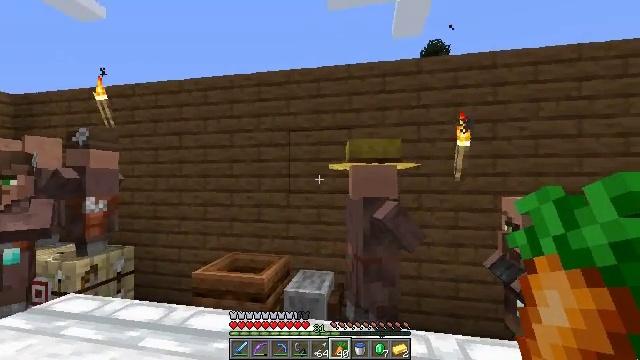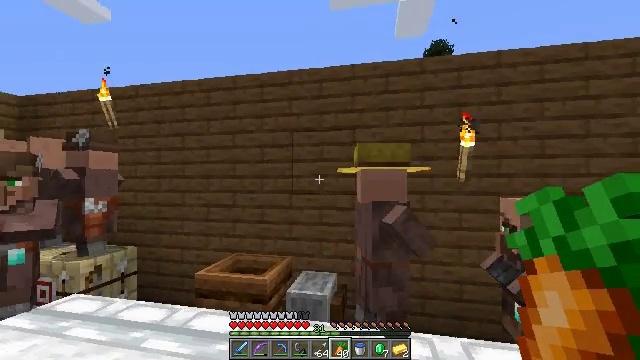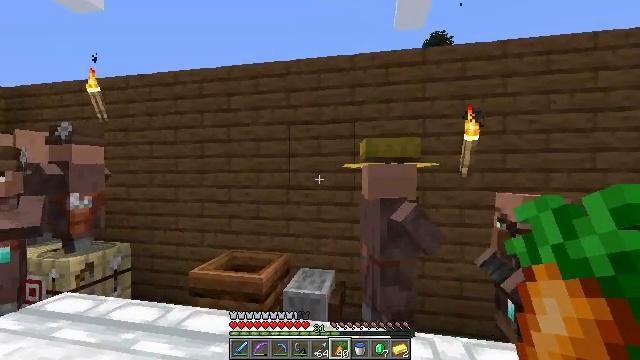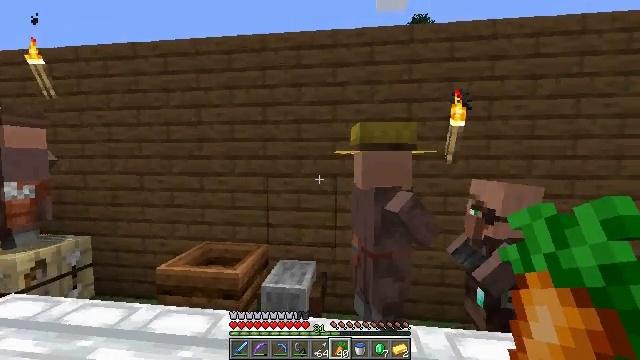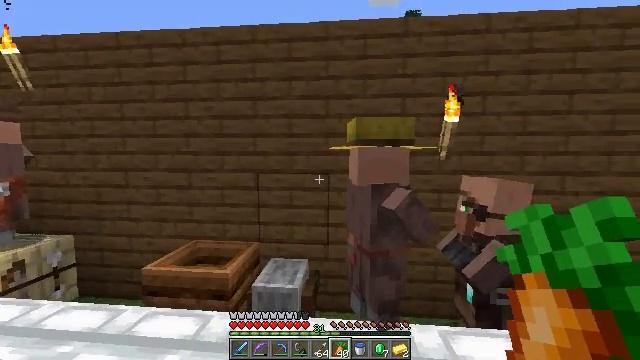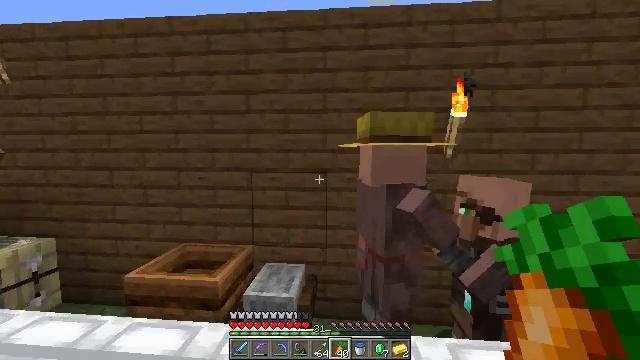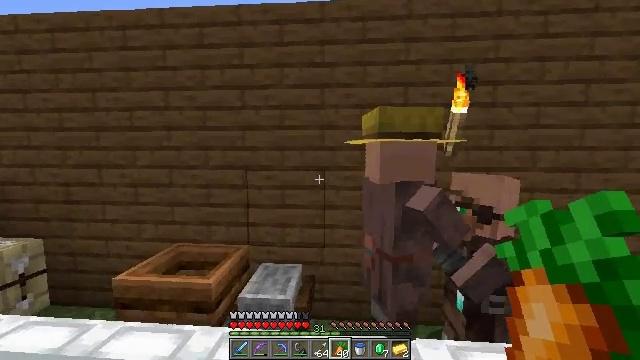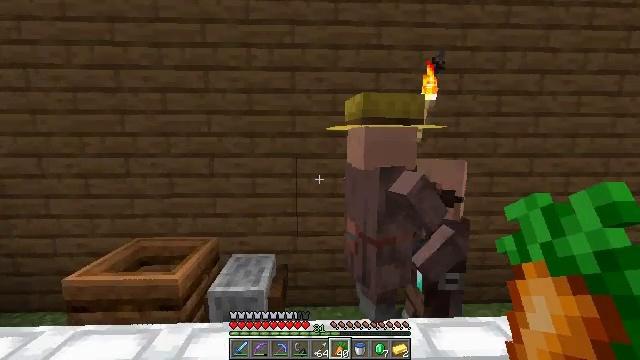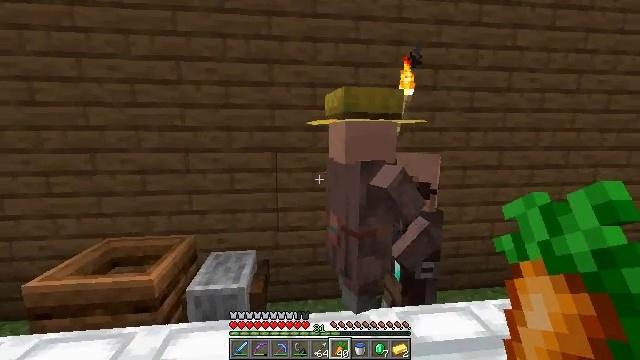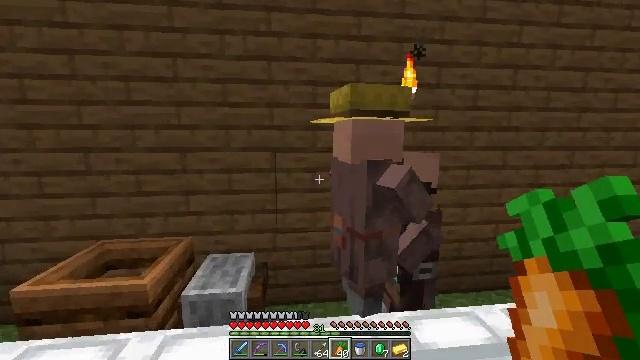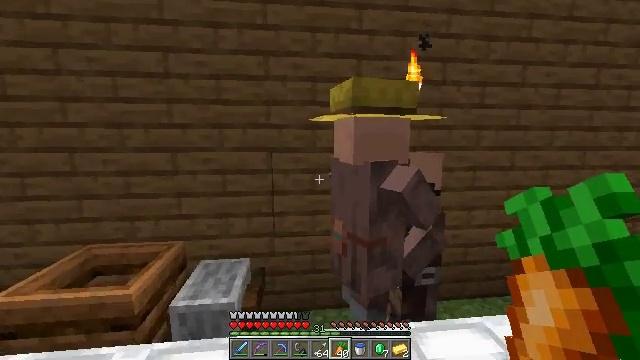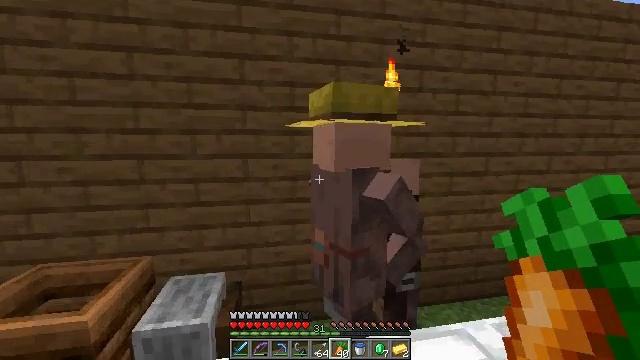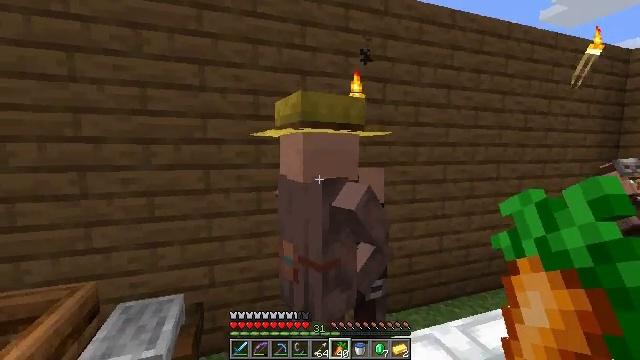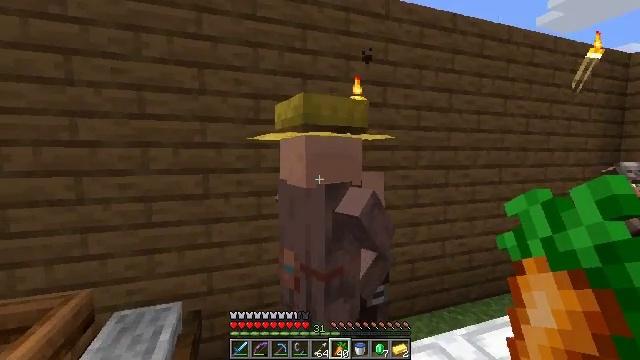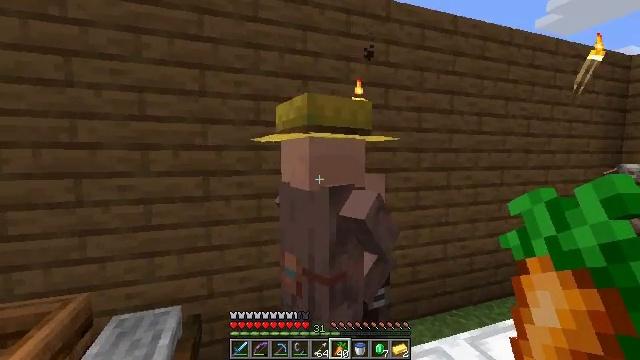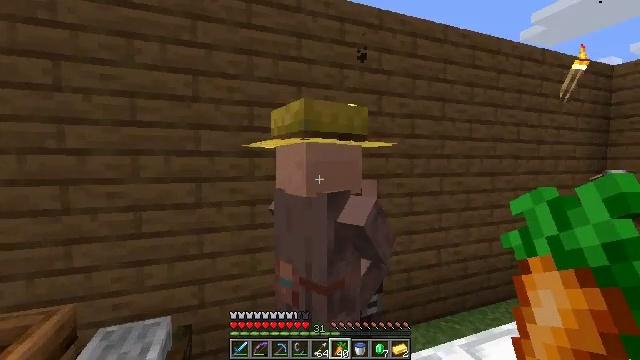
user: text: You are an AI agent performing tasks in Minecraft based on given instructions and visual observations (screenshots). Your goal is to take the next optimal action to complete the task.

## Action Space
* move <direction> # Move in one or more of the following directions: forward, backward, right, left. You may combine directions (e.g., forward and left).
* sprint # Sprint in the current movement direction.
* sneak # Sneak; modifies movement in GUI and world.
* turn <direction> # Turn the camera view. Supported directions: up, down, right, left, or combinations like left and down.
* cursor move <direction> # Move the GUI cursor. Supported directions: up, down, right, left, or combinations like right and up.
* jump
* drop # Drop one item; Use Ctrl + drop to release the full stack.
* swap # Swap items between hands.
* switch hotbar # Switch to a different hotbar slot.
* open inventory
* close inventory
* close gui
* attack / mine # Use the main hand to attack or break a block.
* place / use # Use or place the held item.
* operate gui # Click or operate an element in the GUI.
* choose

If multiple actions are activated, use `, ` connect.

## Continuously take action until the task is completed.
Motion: motion action
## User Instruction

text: Craft a pumpkin pie.
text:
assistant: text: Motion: move forward
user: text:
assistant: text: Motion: move forward, turn down
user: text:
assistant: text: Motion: move forward, turn right and down
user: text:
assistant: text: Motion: move forward, turn right
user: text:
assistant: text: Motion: use / place
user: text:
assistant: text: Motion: use / place
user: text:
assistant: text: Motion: turn right and down, use / place
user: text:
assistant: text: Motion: turn right and down
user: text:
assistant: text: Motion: move forward, use / place
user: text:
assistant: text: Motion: move forward, use / place
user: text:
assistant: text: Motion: turn right and up
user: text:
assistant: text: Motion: turn right and up
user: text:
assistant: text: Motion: no_op
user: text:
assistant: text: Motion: no_op
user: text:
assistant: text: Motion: turn right and up
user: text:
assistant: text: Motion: turn right
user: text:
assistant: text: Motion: use / place
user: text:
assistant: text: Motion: use / place
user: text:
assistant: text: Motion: use / place
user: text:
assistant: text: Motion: turn left and up
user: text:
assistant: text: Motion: no_op
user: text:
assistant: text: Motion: cursor move left
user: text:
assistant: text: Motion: cursor move left
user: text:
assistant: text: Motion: cursor move left
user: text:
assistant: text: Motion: cursor move left
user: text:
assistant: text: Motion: no_op
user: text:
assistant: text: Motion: no_op
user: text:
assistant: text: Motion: no_op
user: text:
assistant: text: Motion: no_op
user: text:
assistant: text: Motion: no_op